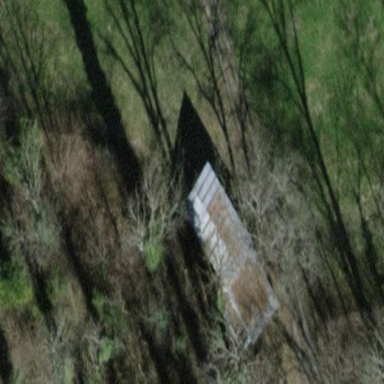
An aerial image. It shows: Shed building.